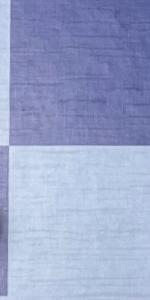
Label: Empty